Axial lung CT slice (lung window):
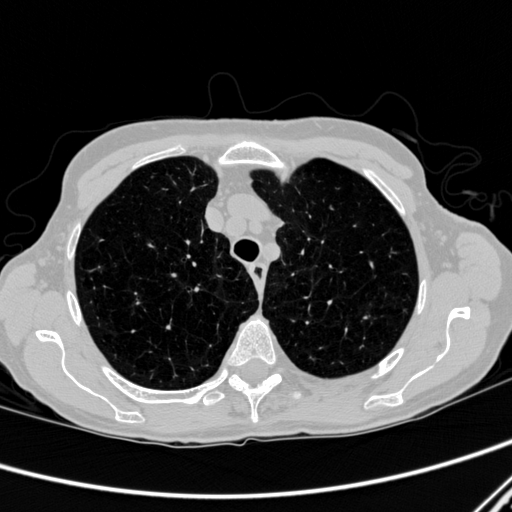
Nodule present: no